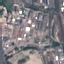
Land use / land cover: Industrial